Chest X-ray. View position: AP
Patient age: 51
Patient sex: M
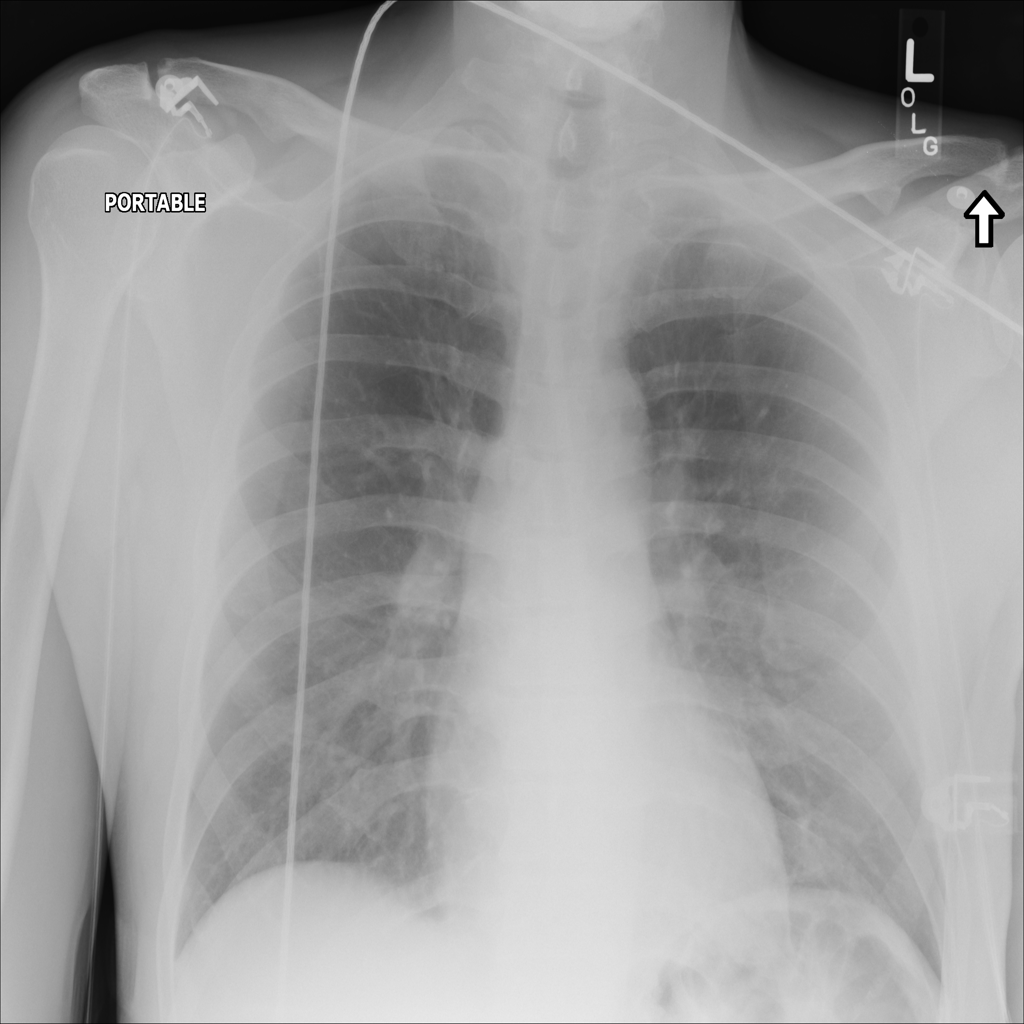
Finding: Pneumothorax